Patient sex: M
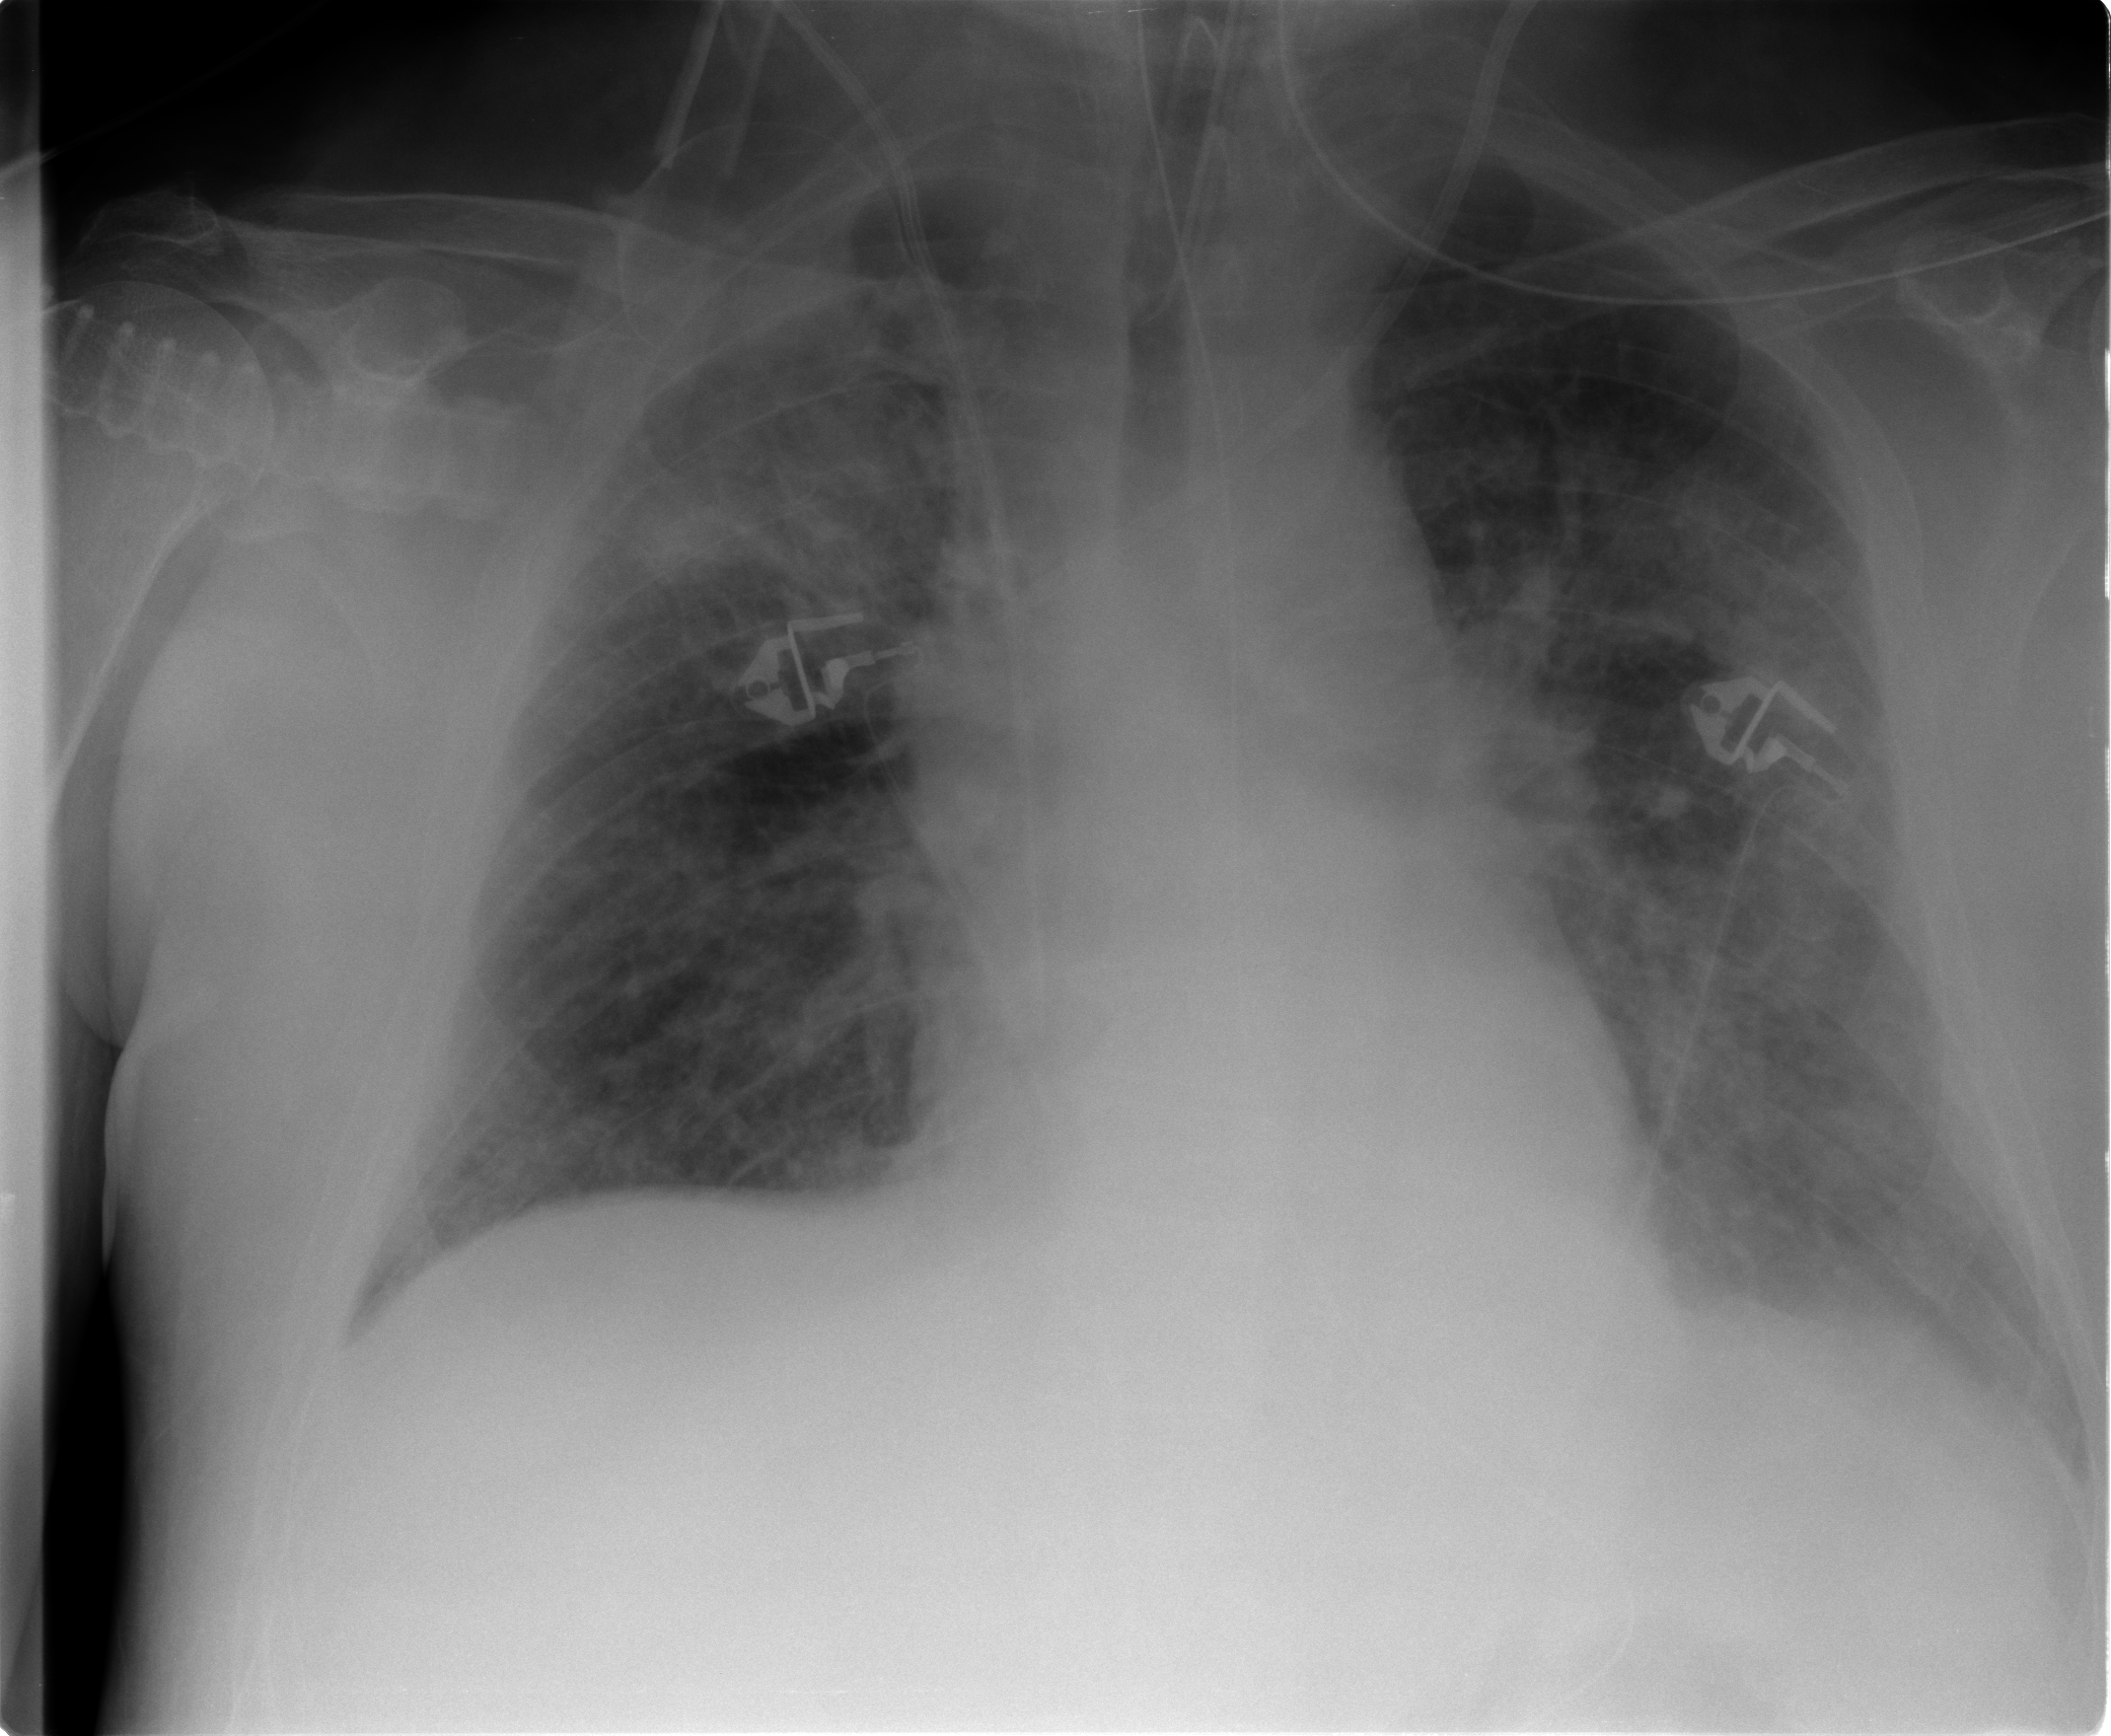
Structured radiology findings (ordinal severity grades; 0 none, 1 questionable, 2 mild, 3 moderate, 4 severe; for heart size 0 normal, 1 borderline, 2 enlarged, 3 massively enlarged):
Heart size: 0
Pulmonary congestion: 3
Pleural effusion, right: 2
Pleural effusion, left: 2
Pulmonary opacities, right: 3
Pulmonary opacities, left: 2
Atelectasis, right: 2
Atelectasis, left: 3